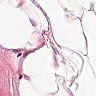
Metastatic tissue present: no